Question: Hi am trying to style a div dynamically in VueJs.But facing this problem that the 'this.currentProgressLevel' is not applied to the width property inside the currentStyle object.I am attaching the screenshot of code i am using. The width property is not working when i use '${this.currentProgressLevel *75}px' Why it might not be working?When i change the 'this.currentProgressLevel' with 0.33 it works but then it will be hardcoded, why the value is not taken from the data variable 'currentProgressLevel'? Below is the code i am using:
In script :
'''
data(){
return{
currentProgressLevel:.33,
currentStyle:{
width: ${this.currentProgressLevel *75}px ,
height:'6px',
background:'green'
}
}}
'''

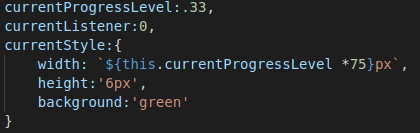
Answer: You should turn 'currentStyle' into 'computed' like this:
'''
computed: {
currentStyle () {
return {
width: '${this.currentProgressLevel *75}px',
height:'6px',
background:'green'
}
}
}
'''